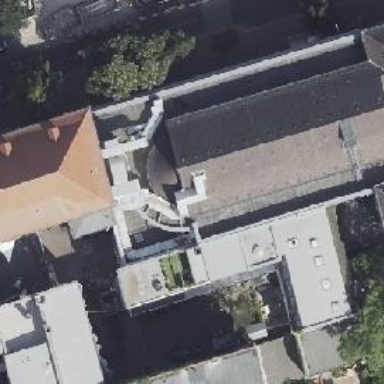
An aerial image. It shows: Religious building.